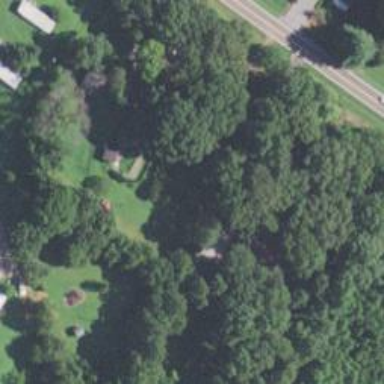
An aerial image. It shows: Driveway.